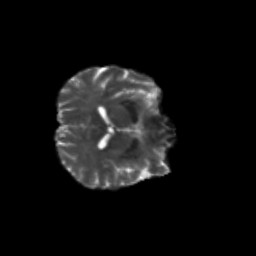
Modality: T2w
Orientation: axial
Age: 61
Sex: male
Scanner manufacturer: siemens
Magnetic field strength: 3 T
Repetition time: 4.71 s
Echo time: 0.0906 s